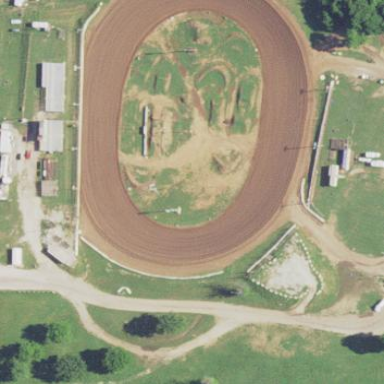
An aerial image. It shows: Dirt motor sport raceway.